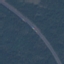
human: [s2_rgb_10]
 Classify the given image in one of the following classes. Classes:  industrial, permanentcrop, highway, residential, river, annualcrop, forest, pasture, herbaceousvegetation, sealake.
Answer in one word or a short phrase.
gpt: Highway